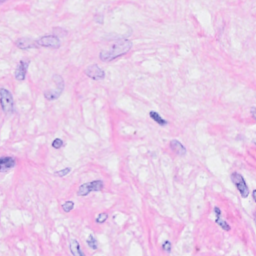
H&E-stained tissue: Breast